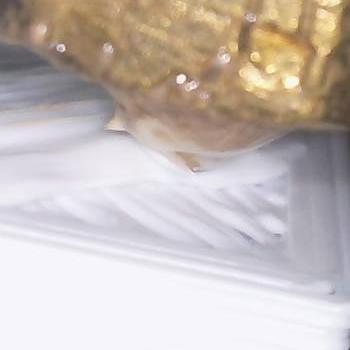
Flow rate: 267%